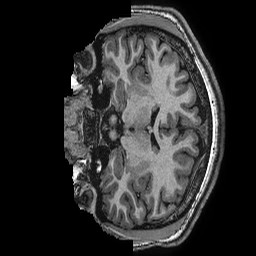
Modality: T1w
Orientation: coronal
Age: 16
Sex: male
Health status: ill
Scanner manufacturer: ge
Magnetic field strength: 3 T
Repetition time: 0.0077 s
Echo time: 0.003436 s